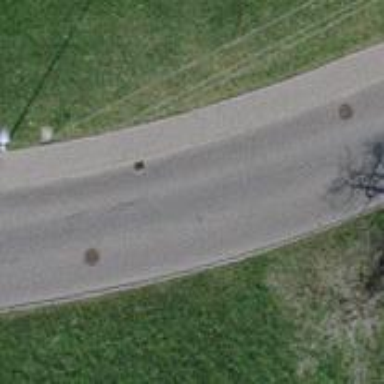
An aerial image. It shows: Residential road with asphalt surface. There is sidewalk on the left side.